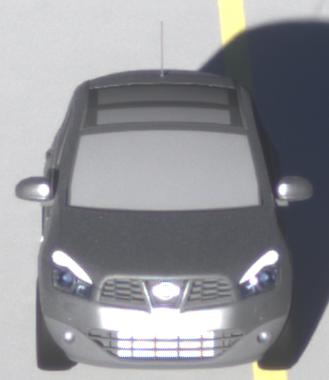
Make: Nissan
Model: Qashqai 1.6
Detailed model: Qashqai (J10)
Model produced from: 2010/03
Model produced until: 2010/08
Doors: 5
Color: gray
Road condition: dry road
Daytime: sunrise or sunset
Contrast: high contrast